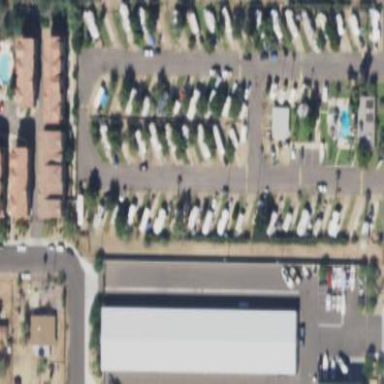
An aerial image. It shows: Residential area designated as trailer park.